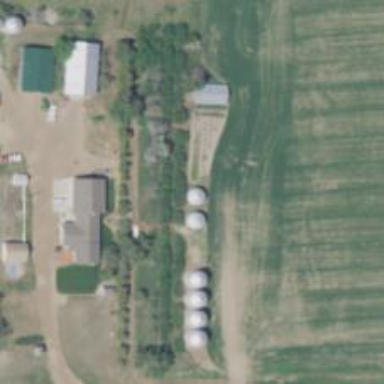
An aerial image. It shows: Silo.